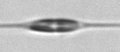
Label: Cylindrotheca